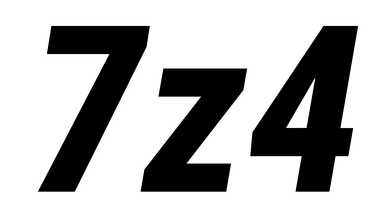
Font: Roboto-Italic_Condensed_ExtraBold_Italic